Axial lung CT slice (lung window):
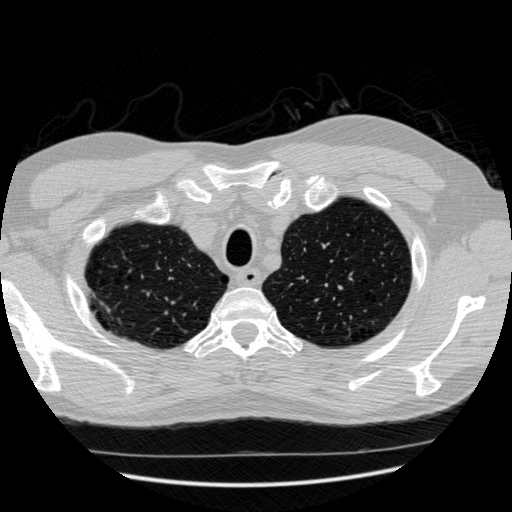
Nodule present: no